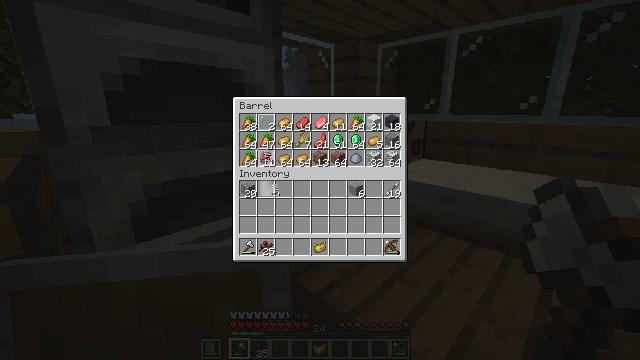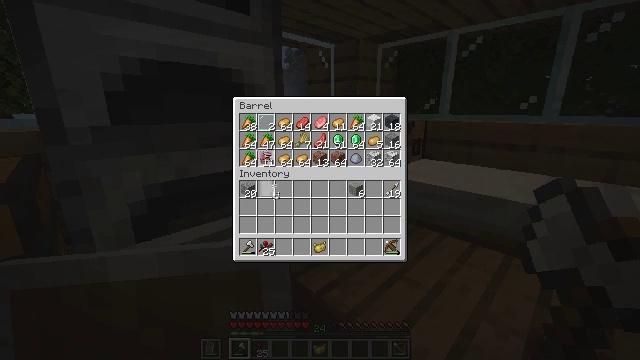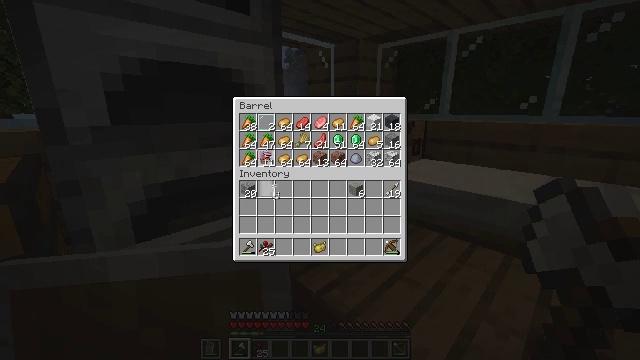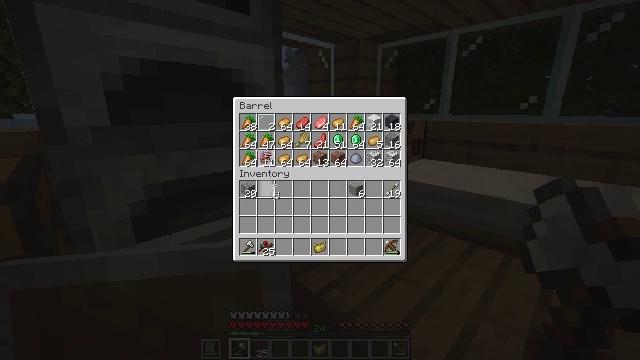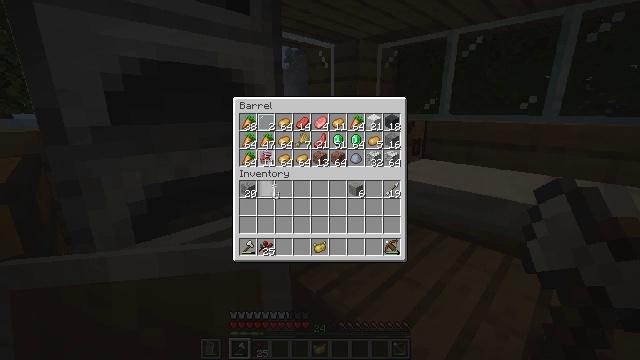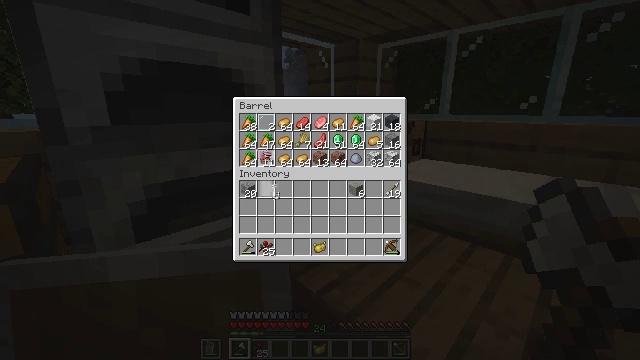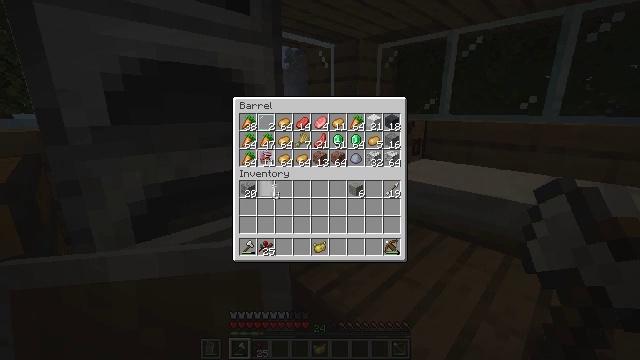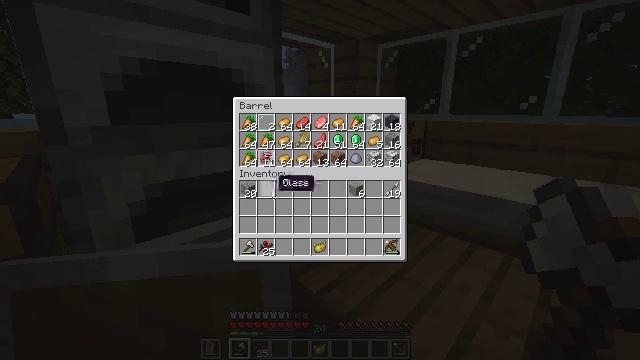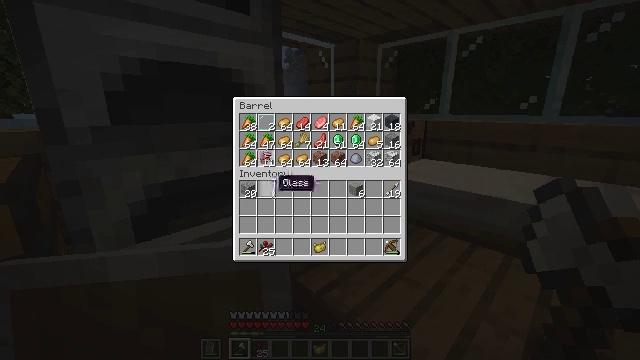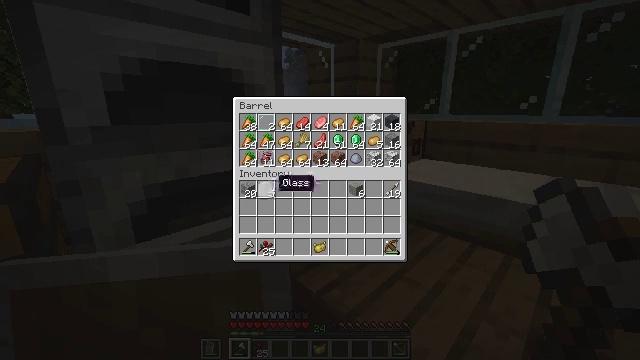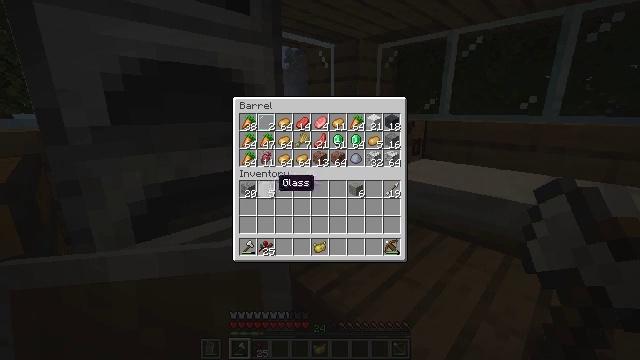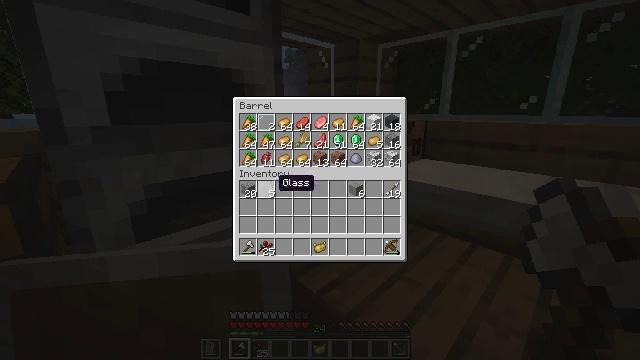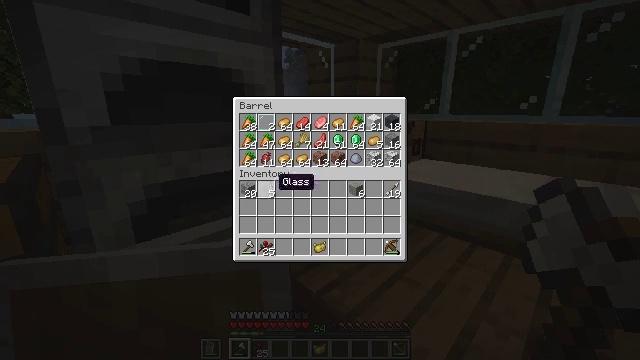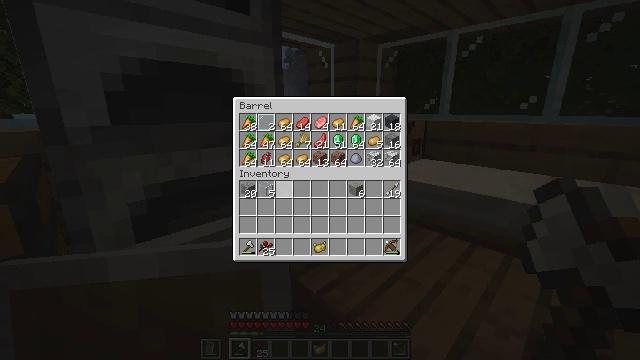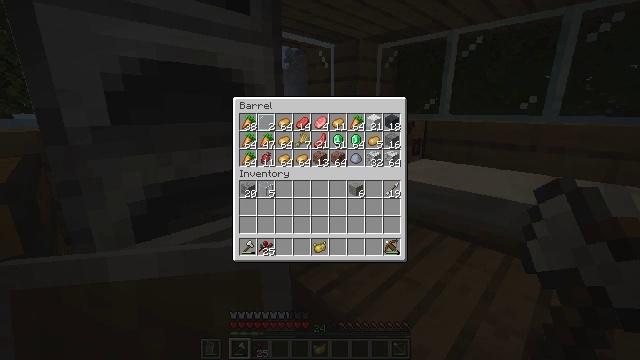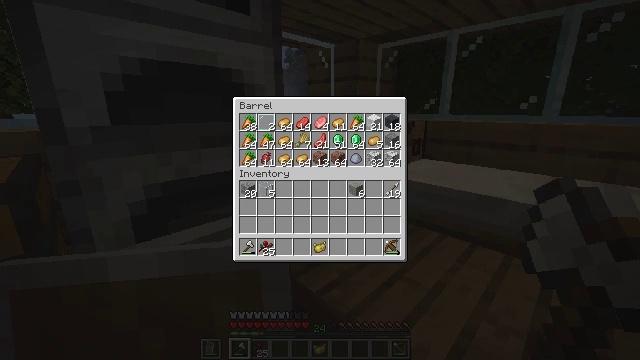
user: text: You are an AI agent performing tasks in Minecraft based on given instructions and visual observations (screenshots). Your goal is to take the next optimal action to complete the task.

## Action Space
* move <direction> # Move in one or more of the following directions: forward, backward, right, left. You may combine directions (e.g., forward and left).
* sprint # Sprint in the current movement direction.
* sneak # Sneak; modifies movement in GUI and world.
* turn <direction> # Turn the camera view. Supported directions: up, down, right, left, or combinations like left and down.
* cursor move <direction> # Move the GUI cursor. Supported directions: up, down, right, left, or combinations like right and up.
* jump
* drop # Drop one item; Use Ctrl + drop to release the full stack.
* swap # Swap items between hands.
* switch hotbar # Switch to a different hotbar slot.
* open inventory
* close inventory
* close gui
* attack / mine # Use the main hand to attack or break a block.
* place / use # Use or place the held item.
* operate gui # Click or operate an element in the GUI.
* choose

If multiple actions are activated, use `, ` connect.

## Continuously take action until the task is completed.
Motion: motion action
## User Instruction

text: Drop a poisonous potato.
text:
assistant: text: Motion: no_op
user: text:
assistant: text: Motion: no_op
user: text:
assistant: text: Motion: operate gui
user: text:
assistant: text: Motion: operate gui
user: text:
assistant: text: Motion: operate gui
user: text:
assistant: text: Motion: operate gui
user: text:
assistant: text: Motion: no_op
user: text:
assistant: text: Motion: no_op
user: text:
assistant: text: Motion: no_op
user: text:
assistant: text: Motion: no_op
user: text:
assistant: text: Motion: no_op
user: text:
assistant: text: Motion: no_op
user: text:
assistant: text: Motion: cursor move right
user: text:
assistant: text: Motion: cursor move right and up
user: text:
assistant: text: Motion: cursor move right
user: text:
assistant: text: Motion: cursor move right
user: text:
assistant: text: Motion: no_op
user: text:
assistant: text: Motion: no_op
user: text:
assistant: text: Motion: no_op
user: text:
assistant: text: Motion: no_op
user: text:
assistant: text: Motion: cursor move right
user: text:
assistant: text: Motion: cursor move right
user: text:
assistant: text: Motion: no_op
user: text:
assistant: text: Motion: no_op
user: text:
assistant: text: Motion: no_op
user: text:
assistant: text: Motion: no_op
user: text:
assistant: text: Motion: no_op
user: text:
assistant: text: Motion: no_op
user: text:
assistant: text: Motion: no_op
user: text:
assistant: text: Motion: no_op